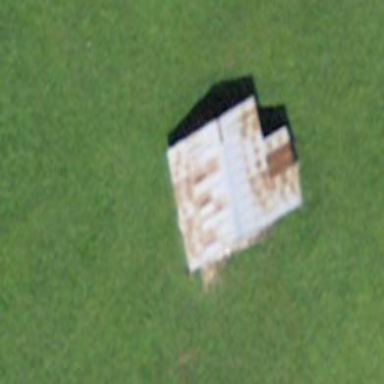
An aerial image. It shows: Barn.